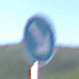
Verkehrszeichen: VorgeschriebeneVorbeifahrtRechts
Umgebung: Outdoor, RoadRail
Tageszeit: MorningAfternoon
Wetter: PartlyCloudy
Licht: Natural
Jahreszeit: NotSpecified
Kontrast: HighContrast